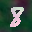
Label: 8